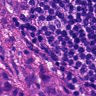
Metastatic tissue present: yes